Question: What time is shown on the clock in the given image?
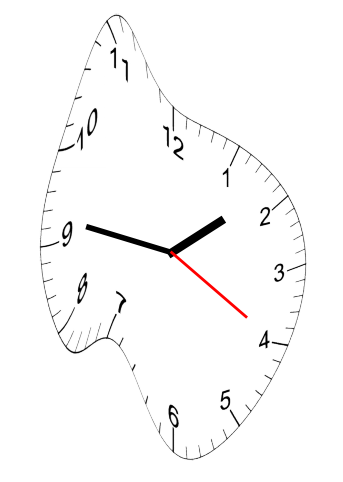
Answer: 01:46:20